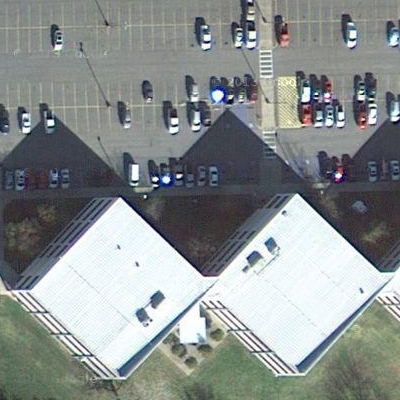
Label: cIndustry